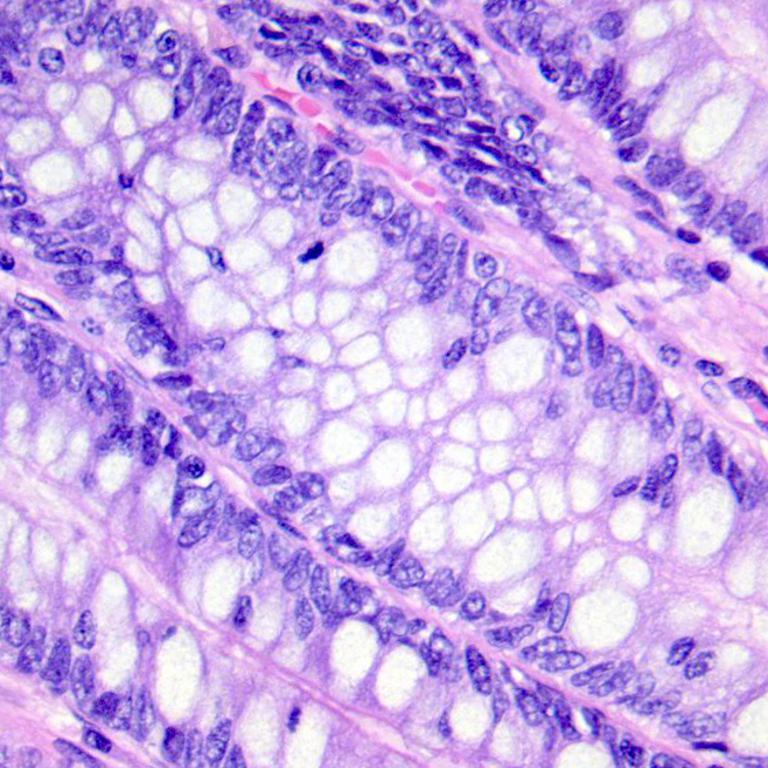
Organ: colon
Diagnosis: benign